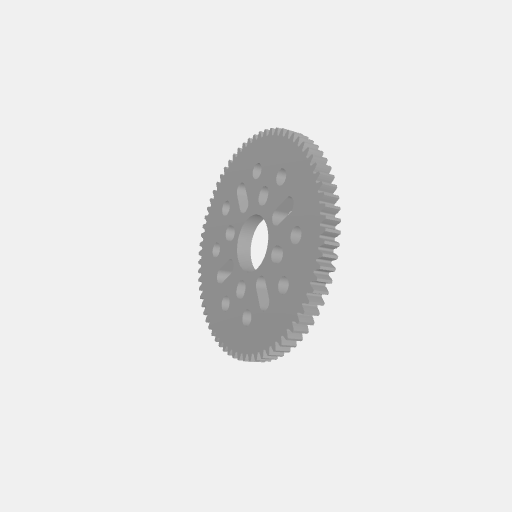
Part: HubMountAcetalGear68T